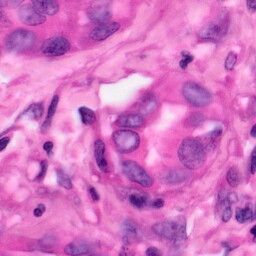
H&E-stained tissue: Pancreatic